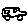
Label: car